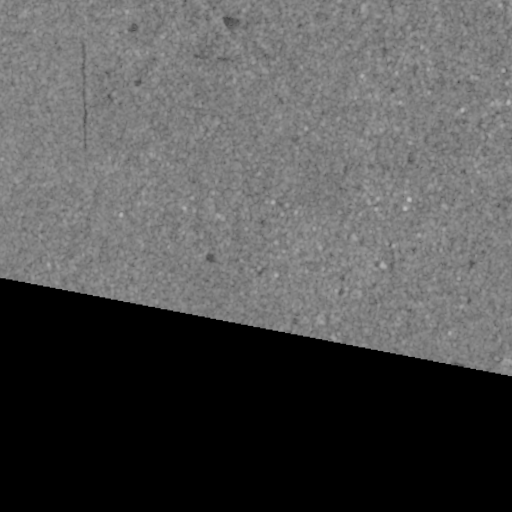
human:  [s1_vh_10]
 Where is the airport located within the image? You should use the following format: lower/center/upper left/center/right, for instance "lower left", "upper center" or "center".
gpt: The airport is located in the upper left of the image.
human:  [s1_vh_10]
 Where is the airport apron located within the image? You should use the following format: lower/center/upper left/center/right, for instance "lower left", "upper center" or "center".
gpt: The airport apron is located in the upper left of the image.
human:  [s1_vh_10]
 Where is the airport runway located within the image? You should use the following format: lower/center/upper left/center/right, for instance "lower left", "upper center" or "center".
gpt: The airport runway is located in the upper left of the image.
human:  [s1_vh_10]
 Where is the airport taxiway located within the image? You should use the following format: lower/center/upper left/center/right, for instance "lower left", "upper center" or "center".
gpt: The airport taxiway is located in the upper left of the image.
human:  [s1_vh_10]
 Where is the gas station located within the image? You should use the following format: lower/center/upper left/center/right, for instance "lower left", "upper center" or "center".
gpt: The gas station is located in the center of the image.
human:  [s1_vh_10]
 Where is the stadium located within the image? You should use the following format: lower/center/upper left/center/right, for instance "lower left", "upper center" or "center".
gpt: The stadium is located in the center right of the image.
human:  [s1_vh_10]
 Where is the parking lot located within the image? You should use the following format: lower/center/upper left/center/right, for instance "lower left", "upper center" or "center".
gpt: There is no parking lot in the image.

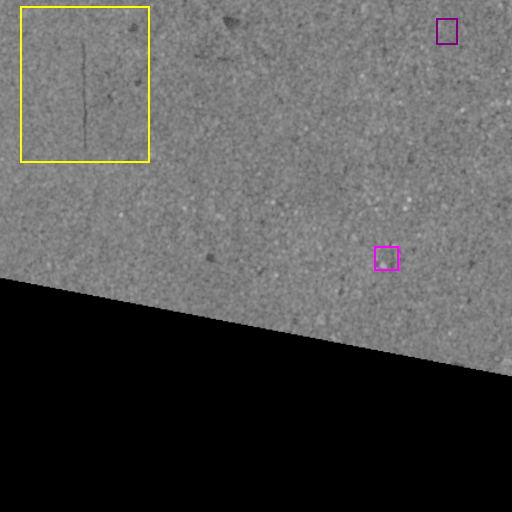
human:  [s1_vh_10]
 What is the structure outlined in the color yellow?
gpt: The structure outlined in yellow is an airport.
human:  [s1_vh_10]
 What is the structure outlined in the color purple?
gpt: The structure outlined in purple is a park.
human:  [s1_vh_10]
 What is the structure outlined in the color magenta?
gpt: The structure outlined in magenta is a stadium.
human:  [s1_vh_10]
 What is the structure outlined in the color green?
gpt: There is no green outline.